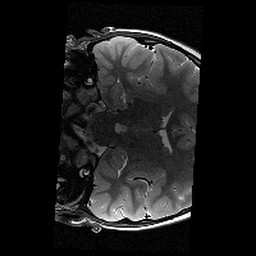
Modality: T2w
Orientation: coronal
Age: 9
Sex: male
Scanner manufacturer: siemens
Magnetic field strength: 3 T
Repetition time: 9.23 s
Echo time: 0.067 s